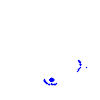
Particle: electron